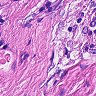
Metastatic tissue present: no